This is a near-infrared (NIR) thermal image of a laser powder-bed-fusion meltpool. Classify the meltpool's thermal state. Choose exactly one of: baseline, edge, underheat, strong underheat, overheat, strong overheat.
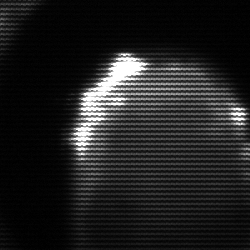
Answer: edge